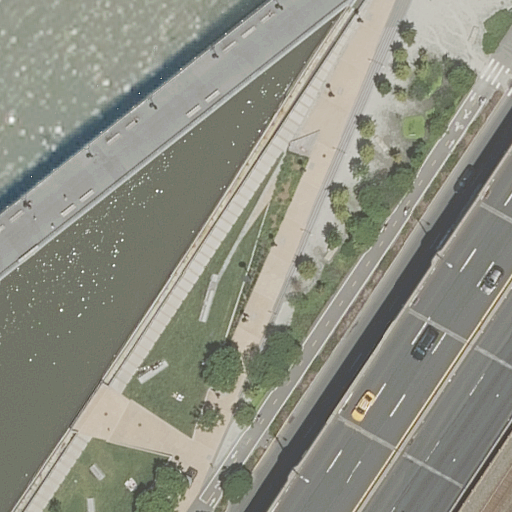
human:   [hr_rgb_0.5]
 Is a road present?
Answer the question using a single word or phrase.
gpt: yes

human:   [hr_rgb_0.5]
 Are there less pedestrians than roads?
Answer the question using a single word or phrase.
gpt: yes

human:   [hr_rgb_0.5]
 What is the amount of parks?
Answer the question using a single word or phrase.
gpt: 1

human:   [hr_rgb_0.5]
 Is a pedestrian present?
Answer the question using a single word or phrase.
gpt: yes

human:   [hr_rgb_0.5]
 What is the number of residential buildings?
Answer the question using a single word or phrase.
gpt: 0

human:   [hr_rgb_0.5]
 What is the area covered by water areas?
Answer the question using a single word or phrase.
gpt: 1128m2

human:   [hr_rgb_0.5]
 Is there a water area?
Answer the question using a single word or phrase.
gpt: yes

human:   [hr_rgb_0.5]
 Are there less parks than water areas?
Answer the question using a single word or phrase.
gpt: no

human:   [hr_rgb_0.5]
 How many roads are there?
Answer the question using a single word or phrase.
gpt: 10

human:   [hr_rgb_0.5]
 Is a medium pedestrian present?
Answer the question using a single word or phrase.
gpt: no

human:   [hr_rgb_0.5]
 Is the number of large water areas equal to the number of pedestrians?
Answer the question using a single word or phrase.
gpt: no

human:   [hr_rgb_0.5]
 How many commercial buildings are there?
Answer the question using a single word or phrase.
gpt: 0

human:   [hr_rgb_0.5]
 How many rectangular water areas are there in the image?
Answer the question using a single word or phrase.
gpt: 1

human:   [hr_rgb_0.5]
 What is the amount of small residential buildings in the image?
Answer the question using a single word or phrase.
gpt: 0

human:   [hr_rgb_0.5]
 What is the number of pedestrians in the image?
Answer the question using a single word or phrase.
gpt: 2

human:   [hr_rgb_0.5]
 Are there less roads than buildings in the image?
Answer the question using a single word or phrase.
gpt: no

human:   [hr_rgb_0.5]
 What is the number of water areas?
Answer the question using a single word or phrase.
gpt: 1

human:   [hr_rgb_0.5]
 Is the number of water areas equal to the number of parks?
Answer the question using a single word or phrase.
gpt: yes

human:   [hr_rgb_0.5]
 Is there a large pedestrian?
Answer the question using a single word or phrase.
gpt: yes

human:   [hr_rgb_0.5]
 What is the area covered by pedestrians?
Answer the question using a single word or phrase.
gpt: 2432m2

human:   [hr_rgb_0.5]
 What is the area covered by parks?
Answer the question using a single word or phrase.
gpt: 7090m2

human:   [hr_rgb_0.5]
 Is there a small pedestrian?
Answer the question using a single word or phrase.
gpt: no

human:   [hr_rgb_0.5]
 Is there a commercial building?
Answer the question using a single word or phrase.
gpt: no

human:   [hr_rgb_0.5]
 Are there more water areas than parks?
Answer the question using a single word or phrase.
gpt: no

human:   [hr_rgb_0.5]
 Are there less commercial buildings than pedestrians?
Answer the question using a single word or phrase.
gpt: yes

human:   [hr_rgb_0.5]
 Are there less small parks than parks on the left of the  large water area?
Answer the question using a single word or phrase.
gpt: no

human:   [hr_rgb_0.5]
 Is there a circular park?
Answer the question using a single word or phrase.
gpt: no

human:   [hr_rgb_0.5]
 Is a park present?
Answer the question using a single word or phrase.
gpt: yes

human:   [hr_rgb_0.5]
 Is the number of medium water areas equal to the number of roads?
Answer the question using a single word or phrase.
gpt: no

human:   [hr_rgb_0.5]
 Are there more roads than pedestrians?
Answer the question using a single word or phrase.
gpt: yes

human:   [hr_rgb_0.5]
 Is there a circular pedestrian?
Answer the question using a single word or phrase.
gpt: no

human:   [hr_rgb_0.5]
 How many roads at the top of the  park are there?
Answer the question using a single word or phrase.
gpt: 1

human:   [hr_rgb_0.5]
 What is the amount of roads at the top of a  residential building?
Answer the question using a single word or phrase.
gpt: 0

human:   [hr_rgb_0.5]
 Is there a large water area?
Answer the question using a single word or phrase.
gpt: yes

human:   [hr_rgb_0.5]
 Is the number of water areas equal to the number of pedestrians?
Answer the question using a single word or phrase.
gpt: no

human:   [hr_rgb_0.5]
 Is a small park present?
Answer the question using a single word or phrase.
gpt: no

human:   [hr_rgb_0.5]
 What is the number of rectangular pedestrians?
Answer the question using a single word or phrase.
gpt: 2

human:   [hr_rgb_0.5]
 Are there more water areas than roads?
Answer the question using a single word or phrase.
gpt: no

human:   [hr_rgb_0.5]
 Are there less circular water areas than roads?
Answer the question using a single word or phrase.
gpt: yes

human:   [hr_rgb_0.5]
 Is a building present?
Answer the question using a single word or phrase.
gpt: no

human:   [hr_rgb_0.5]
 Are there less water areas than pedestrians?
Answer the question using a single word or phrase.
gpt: yes

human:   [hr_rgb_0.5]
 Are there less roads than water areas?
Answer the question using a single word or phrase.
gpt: no

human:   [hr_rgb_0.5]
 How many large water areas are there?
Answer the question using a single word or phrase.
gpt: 1

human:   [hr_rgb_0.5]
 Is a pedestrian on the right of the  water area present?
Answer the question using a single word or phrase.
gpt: yes

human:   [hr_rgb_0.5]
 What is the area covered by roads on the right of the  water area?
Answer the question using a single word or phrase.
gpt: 0m2

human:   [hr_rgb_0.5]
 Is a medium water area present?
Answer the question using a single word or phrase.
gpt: no

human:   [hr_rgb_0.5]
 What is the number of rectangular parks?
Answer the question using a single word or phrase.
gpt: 1

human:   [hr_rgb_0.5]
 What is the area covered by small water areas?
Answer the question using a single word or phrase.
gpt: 0m2

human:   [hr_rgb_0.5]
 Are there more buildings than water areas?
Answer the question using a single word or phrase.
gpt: no

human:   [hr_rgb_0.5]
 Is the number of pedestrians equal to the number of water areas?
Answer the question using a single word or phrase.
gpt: no

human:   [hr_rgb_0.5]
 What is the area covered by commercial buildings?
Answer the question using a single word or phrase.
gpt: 0m2

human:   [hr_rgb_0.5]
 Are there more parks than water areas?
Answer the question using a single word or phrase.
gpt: no

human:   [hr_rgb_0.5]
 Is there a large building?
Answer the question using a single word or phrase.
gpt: no

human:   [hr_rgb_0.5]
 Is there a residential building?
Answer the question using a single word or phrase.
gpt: no

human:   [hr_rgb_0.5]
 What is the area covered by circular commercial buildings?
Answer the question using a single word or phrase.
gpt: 0m2

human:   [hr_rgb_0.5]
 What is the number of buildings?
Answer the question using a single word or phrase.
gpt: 0

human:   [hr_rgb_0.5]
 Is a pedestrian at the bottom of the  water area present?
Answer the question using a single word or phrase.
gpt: no

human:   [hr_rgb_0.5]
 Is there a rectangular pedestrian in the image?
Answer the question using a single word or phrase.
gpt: yes

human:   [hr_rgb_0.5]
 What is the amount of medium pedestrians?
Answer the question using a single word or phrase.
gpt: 0

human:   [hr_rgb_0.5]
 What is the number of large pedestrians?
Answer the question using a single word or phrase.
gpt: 2

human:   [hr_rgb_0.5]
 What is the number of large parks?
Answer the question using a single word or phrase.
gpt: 1

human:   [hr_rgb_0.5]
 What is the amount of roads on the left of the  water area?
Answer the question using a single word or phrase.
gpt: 1

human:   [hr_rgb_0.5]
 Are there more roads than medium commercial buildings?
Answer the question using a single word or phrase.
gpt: yes

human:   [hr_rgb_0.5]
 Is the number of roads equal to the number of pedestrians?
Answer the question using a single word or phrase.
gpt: no